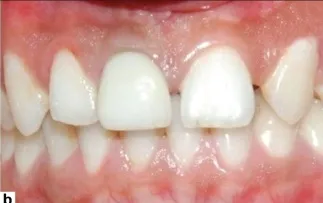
Post-operative photograph showing tooth restored with an all-ceramic crown.
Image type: medical_photograph (other_medical_photograph)